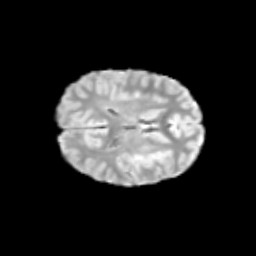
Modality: T2w
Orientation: axial
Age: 11
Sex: male
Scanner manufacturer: siemens
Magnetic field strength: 3 T
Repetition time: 3.8 s
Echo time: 0.07 s